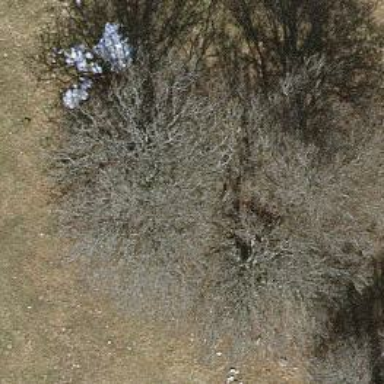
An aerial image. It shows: Beautiful tree in nature.